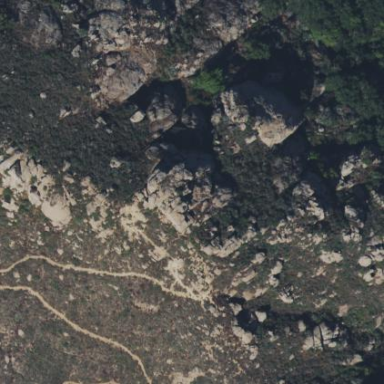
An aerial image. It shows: Landscape of bare rock.